Question: i have one browse screen which is fetching value from one entity(Attached to SQL datasource),
the entity will look like the below snapshot.

So in the browse screen its coming with all row values (1,2,3 and 4) even though i removed the Role field from the screen. I want to display the distinct Emp ID, Name, Age. Please give me some suggestion.
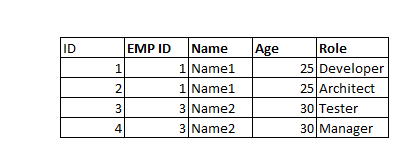
Answer: If you don't have the option of driving your Browse screen from your employee table I'd suggest creating a SQL view similar to the following: -
'''
CREATE VIEW [dbo].[EmployeeView]
AS
SELECT DISTINCT
EmpId,
Name,
Age,
Role
FROM
dbo.YourTable
'''
You can then attach to the view in LightSwitch and base the Browse screen on the attached view.
However, please bear in mind that you will only be able to view and not update the information as this type of view uses the DISTINCT clause.
The following blog post provides some basic details of using views in LightSwitch: -
<URL>